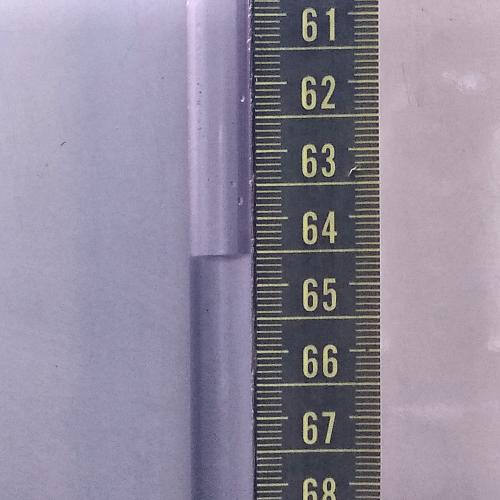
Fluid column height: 64.6 cm